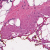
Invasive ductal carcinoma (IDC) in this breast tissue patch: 0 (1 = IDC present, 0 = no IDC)